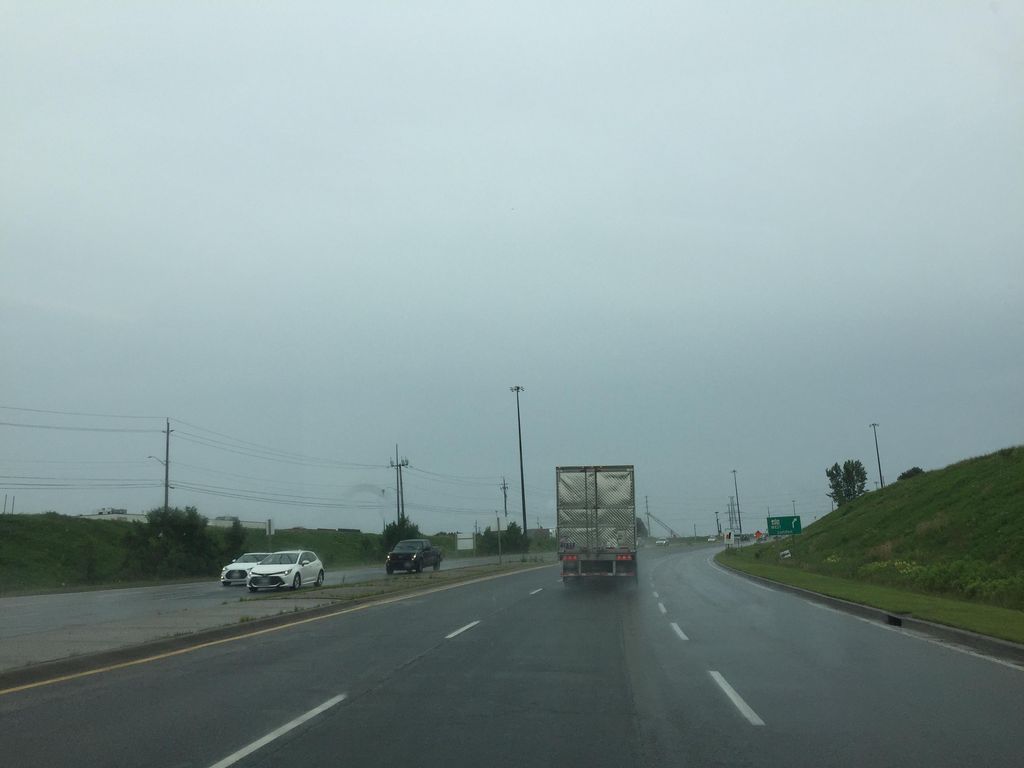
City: kitchener-waterloo